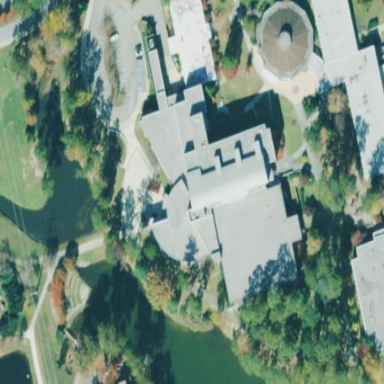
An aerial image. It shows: College building.